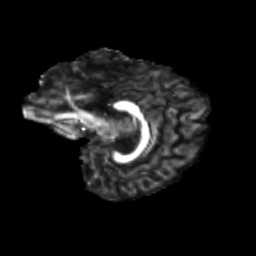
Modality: FA
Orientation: sagittal
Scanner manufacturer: siemens
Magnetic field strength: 3 T
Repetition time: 9.2 s
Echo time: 0.084 s